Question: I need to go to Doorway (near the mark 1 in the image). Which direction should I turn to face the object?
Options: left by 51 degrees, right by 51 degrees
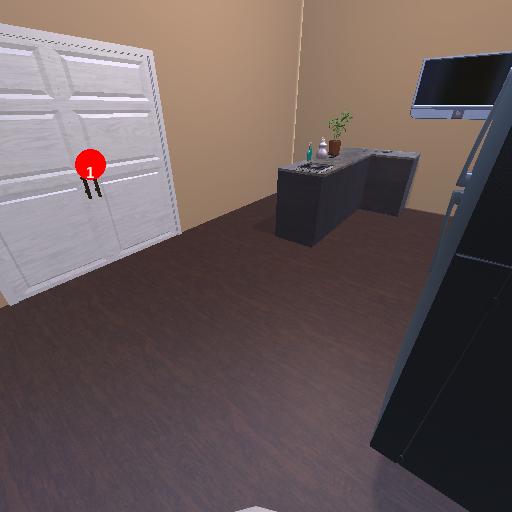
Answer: left by 51 degrees